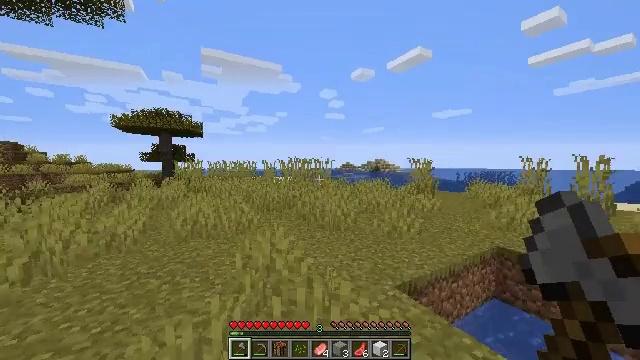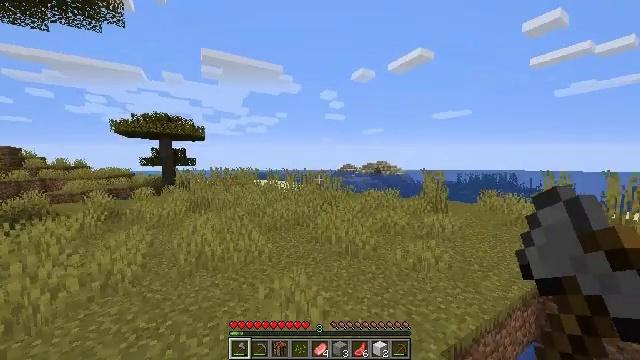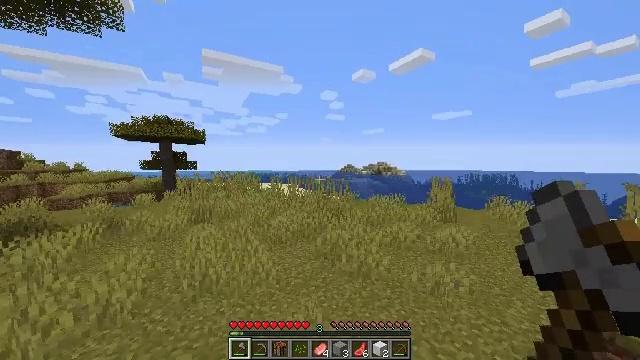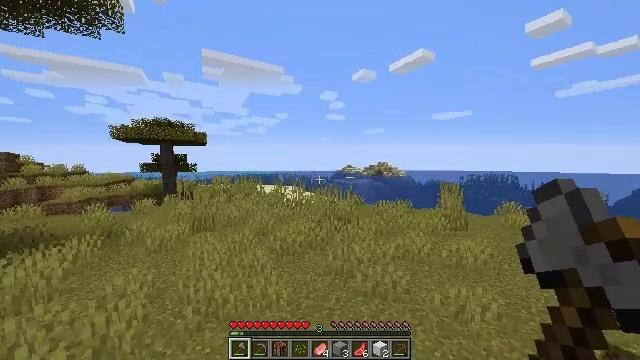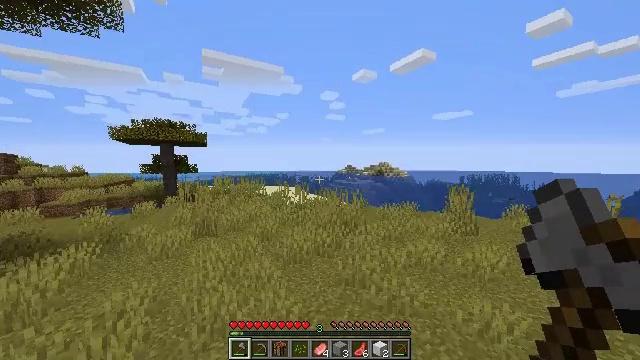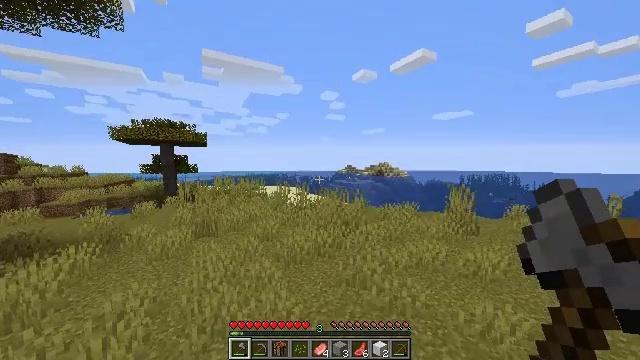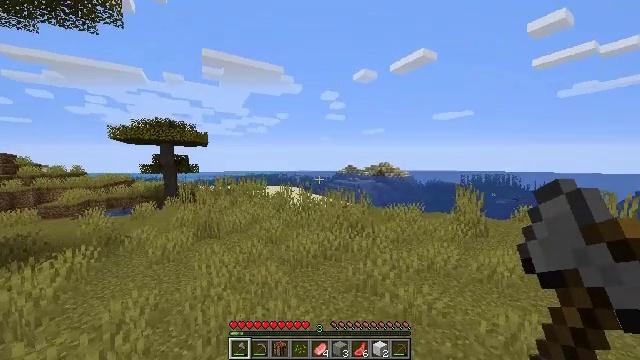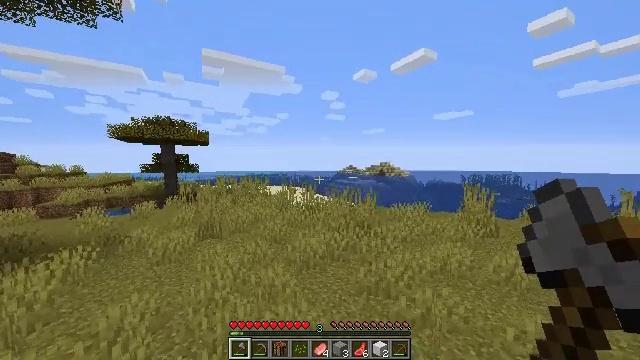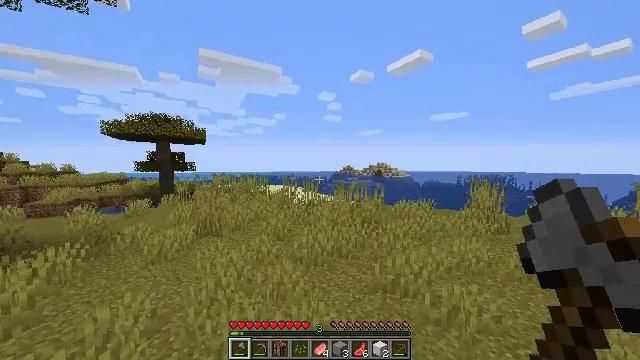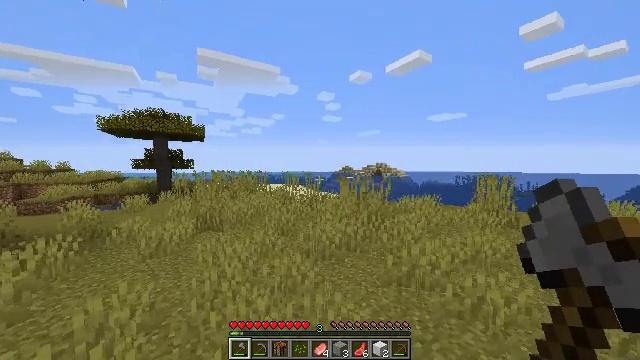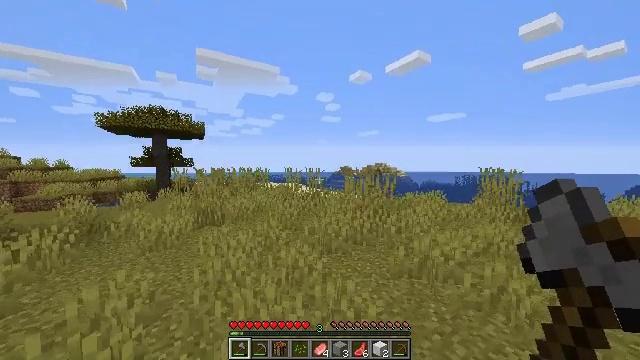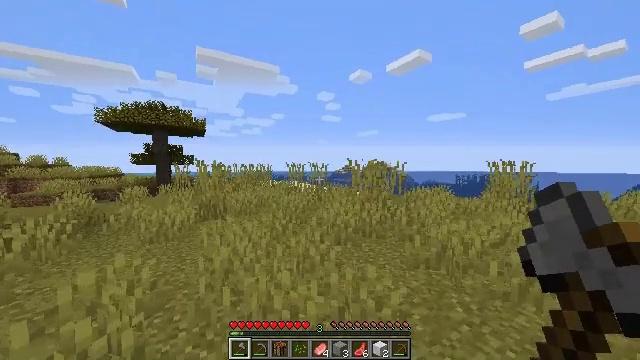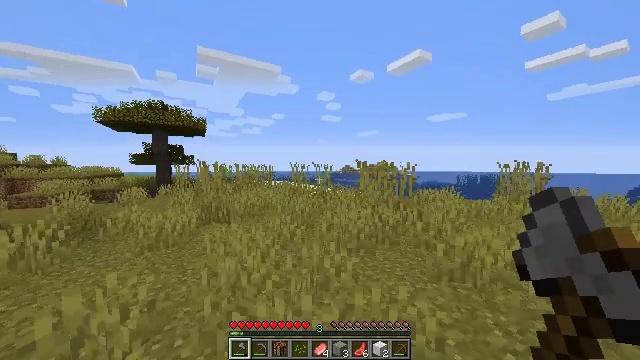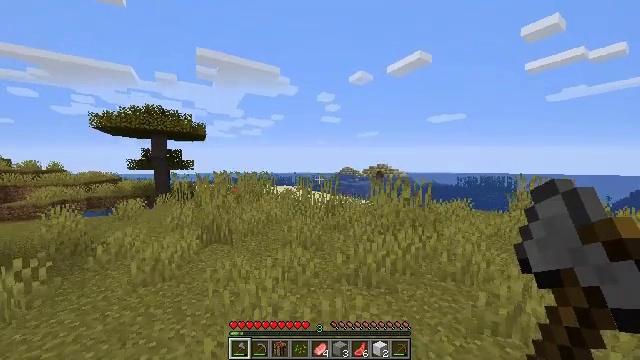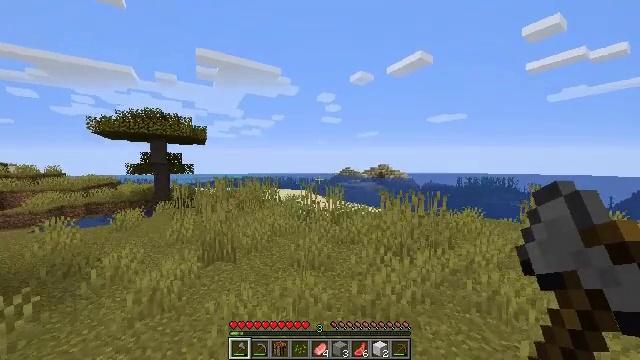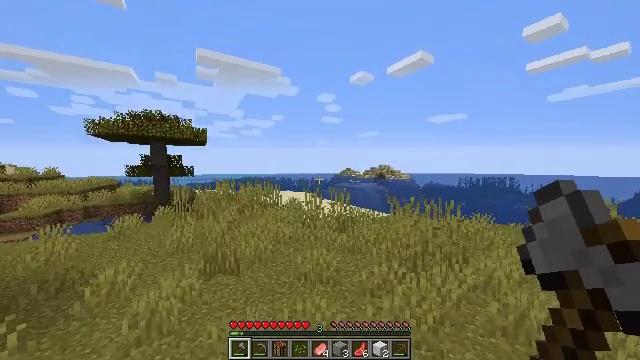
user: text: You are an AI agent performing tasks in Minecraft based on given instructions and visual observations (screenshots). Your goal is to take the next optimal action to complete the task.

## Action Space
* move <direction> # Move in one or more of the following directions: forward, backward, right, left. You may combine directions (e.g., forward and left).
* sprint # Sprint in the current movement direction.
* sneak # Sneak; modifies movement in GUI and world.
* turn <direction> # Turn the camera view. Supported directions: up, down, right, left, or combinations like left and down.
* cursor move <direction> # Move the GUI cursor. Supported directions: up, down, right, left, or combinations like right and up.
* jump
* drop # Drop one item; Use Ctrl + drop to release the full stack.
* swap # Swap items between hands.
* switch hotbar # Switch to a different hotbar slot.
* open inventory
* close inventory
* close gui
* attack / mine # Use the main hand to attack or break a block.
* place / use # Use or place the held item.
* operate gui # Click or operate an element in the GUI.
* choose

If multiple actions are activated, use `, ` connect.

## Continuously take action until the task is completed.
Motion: motion action
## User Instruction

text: Mine the cyan bed to pick it up.
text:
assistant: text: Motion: move forward and move left, jump
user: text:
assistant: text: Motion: move forward and move left, jump
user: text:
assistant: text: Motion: move forward and move left, jump
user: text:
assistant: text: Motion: move forward and move left, jump
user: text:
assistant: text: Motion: move forward and move left, jump
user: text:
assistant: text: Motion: move forward and move left, jump
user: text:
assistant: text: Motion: move forward and move left, jump
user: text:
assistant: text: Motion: move forward and move left, jump
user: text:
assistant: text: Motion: move forward and move left, jump
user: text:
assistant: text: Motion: move forward and move left, jump
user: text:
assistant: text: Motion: move forward and move left, jump
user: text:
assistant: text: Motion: move forward and move left, jump
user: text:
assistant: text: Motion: move forward and move left, jump
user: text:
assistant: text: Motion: move forward and move left, jump
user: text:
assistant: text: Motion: move forward and move left, jump
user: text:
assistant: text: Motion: move forward and move left, jump
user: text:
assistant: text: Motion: move forward and move left, jump
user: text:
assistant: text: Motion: move forward and move left, jump
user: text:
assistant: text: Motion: move forward and move left, jump
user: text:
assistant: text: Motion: move forward and move left, turn left and down, jump
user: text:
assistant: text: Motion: move forward and move left, turn left, jump
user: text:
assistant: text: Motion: move forward and move left, turn left, jump
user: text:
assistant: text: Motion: move forward and move left, turn left, jump
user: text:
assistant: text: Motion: move forward and move left, turn left, jump
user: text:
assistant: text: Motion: move forward and move left, turn left, jump
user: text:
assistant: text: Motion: move forward and move left, turn left, jump
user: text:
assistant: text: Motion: move forward and move left, jump
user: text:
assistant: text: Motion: move forward and move left, jump
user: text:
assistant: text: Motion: move forward, jump
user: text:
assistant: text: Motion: move forward, turn left, jump